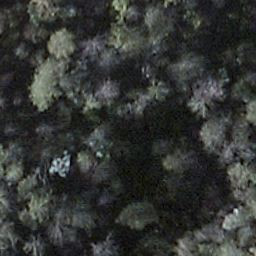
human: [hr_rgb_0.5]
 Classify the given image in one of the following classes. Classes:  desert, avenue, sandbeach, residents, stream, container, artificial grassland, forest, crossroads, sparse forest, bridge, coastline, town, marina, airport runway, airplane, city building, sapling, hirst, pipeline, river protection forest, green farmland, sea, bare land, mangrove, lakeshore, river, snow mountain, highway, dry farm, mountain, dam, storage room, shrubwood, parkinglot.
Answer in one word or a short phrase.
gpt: shrubwood